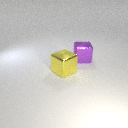
large purple metal cube to the right of large yellow metal cube